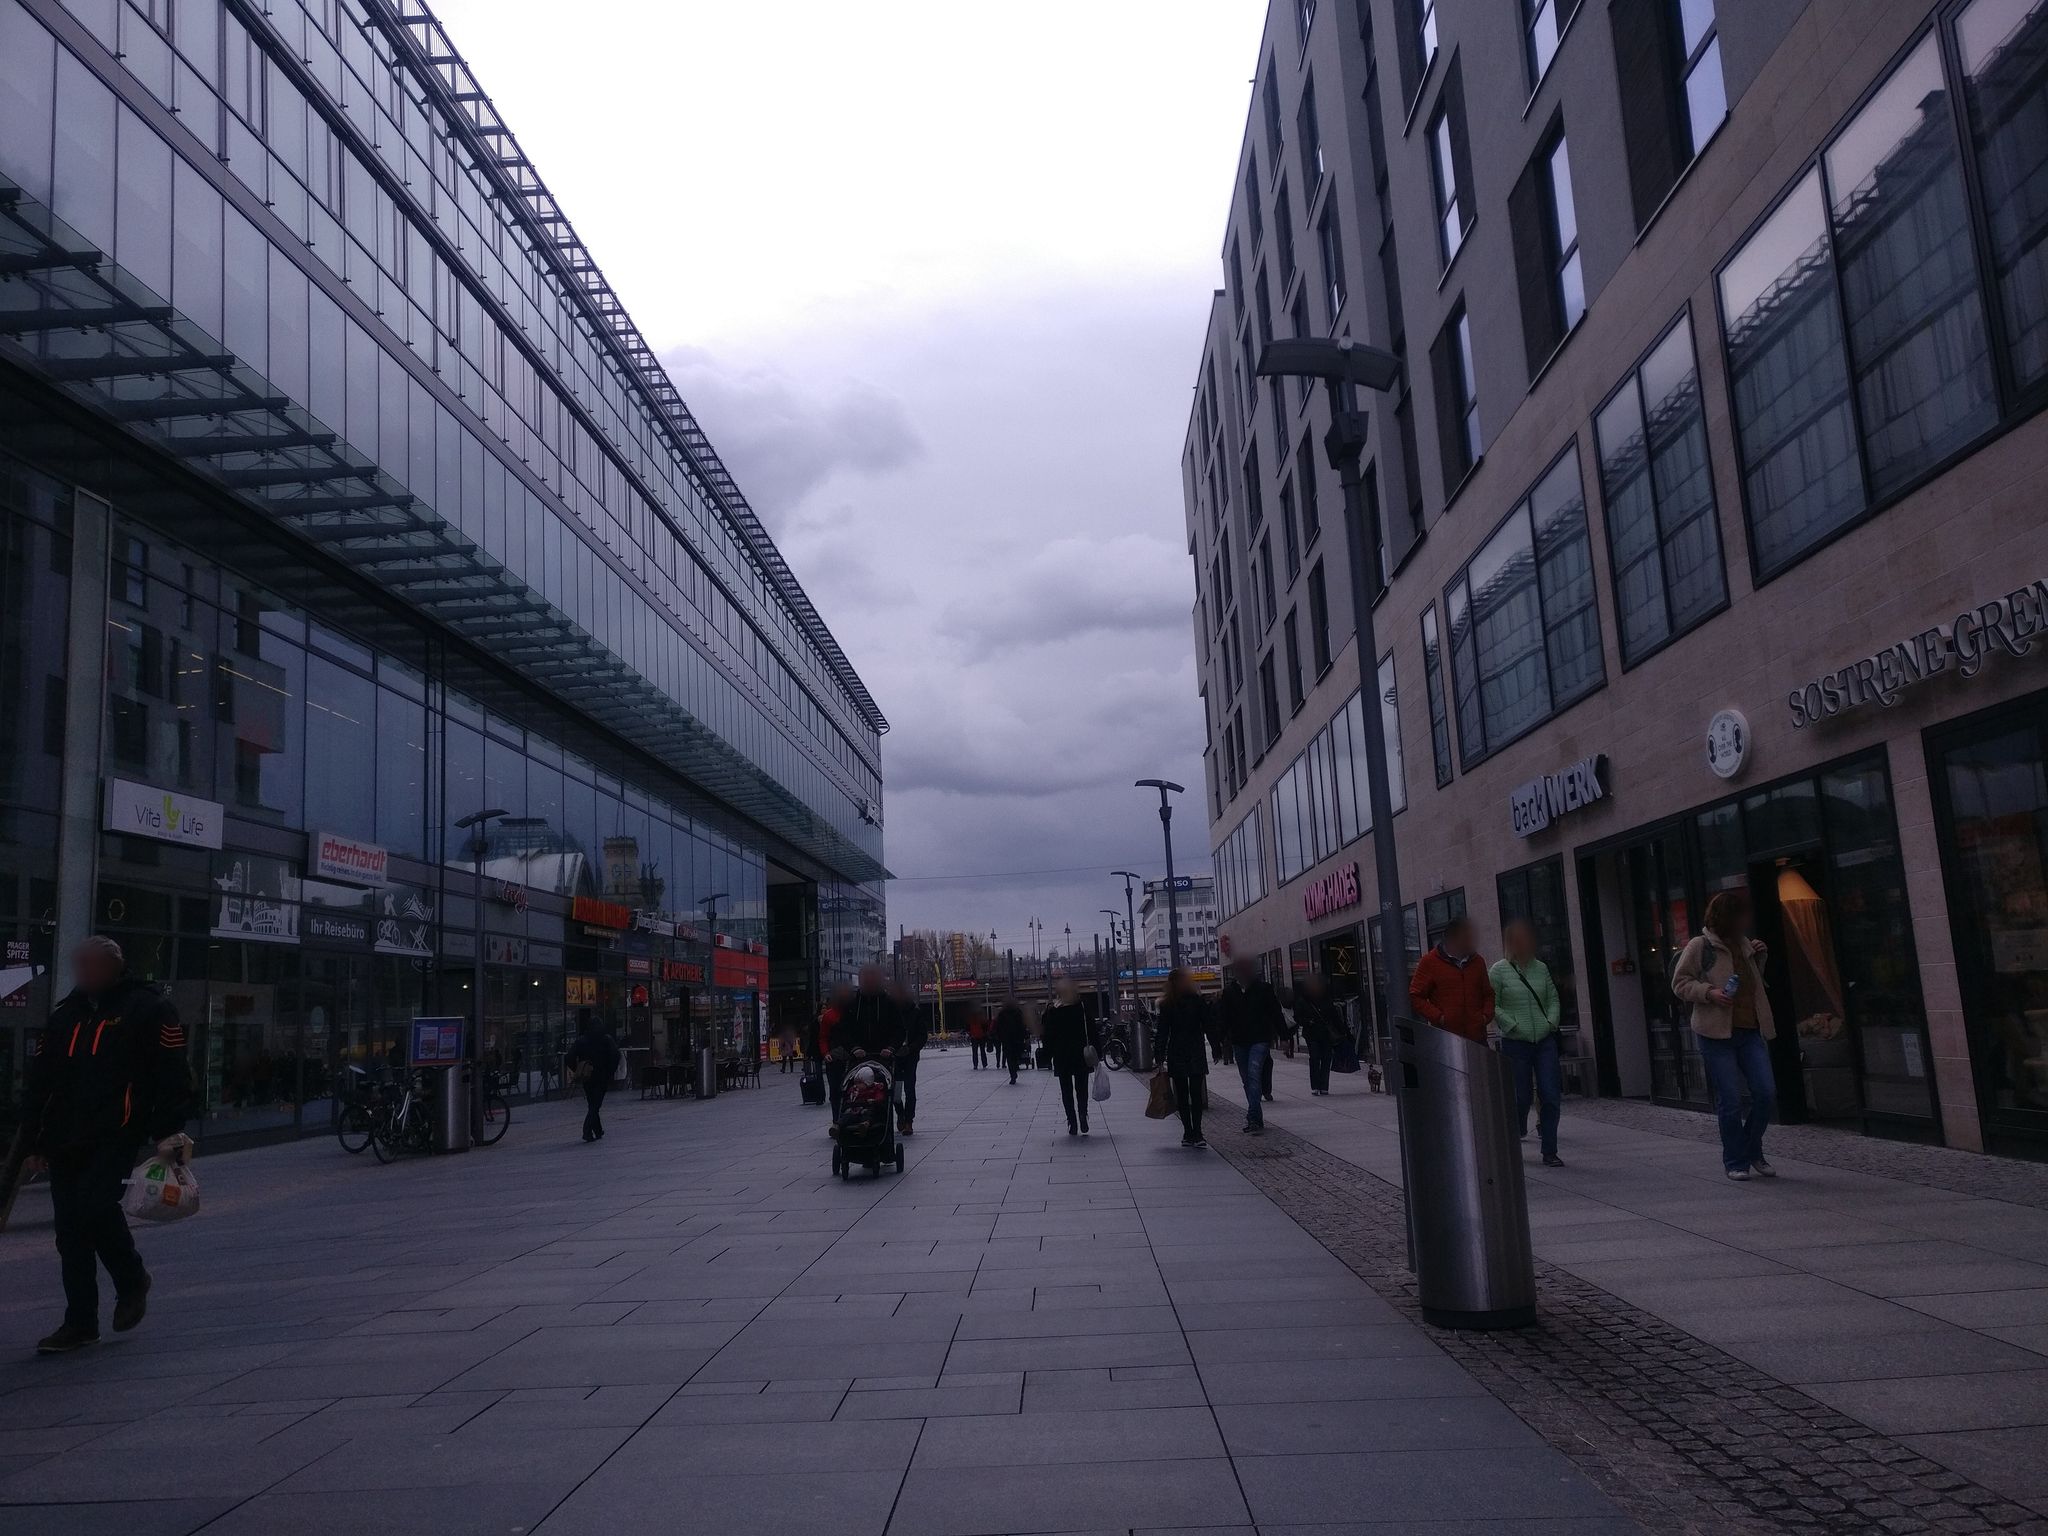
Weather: cloudy
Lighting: dusk/dawn
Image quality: good
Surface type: walking surface
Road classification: pedestrian
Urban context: urban centre
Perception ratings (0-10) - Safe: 7.42, Lively: 9.4, Beautiful: 5.85, Boring: 4.3, Depressing: 2.86, Wealthy: 7.55